Question:
Is there any filters available in ios to convert a image to cartoonistic image like exactly in the above picture?
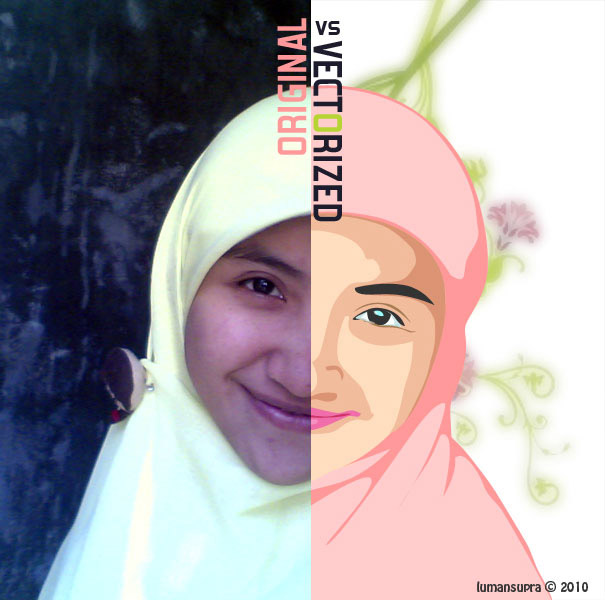
Answer: For a much faster solution than ImageMagick, you could use the GPUImageToonFilter from my <URL> framework:

It combines Sobel edge detection with posterization of the image to give a good cartoon-like feel. As implemented in this framework, it's fast enough to run on realtime video from the iPhone's camera, and is probably at least an order of magnitude faster than something similar in ImageMagick. My framework's also a little easier to integrate with an iOS project than ImageMagick.
If you want more of an abstract look to the image, the GPUImageKuwaharaFilter converts images into an oil painting style, as I show in <URL>.